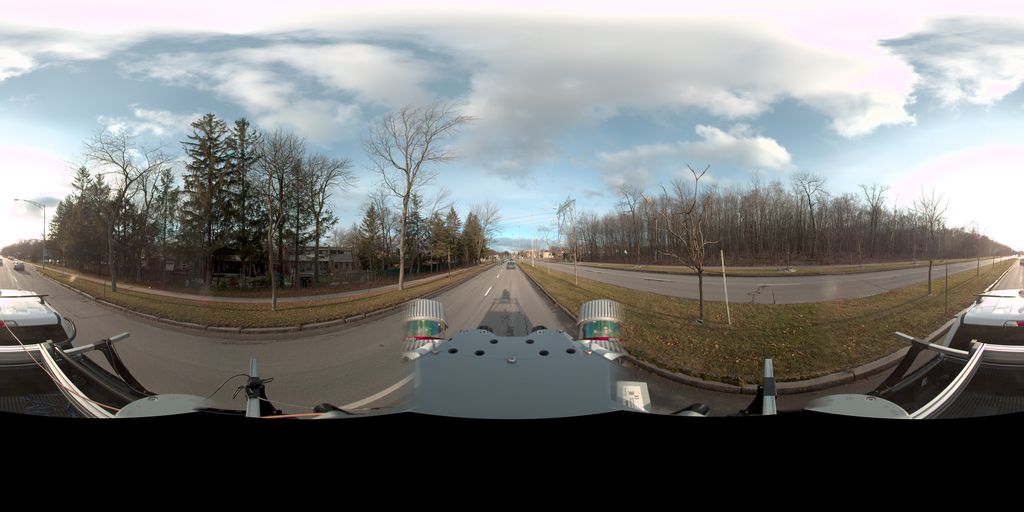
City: quebec_city